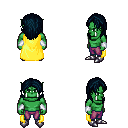
a pixel art fantasy rpg character, male body template, orc, green skin, yellow cape, magenta pants, raven long hairstyle, white cloth bracers, metal boots, four views (front, back, left, right), 2x2 character sprite sheet, small pixel art, hard edges, no anti-aliasing